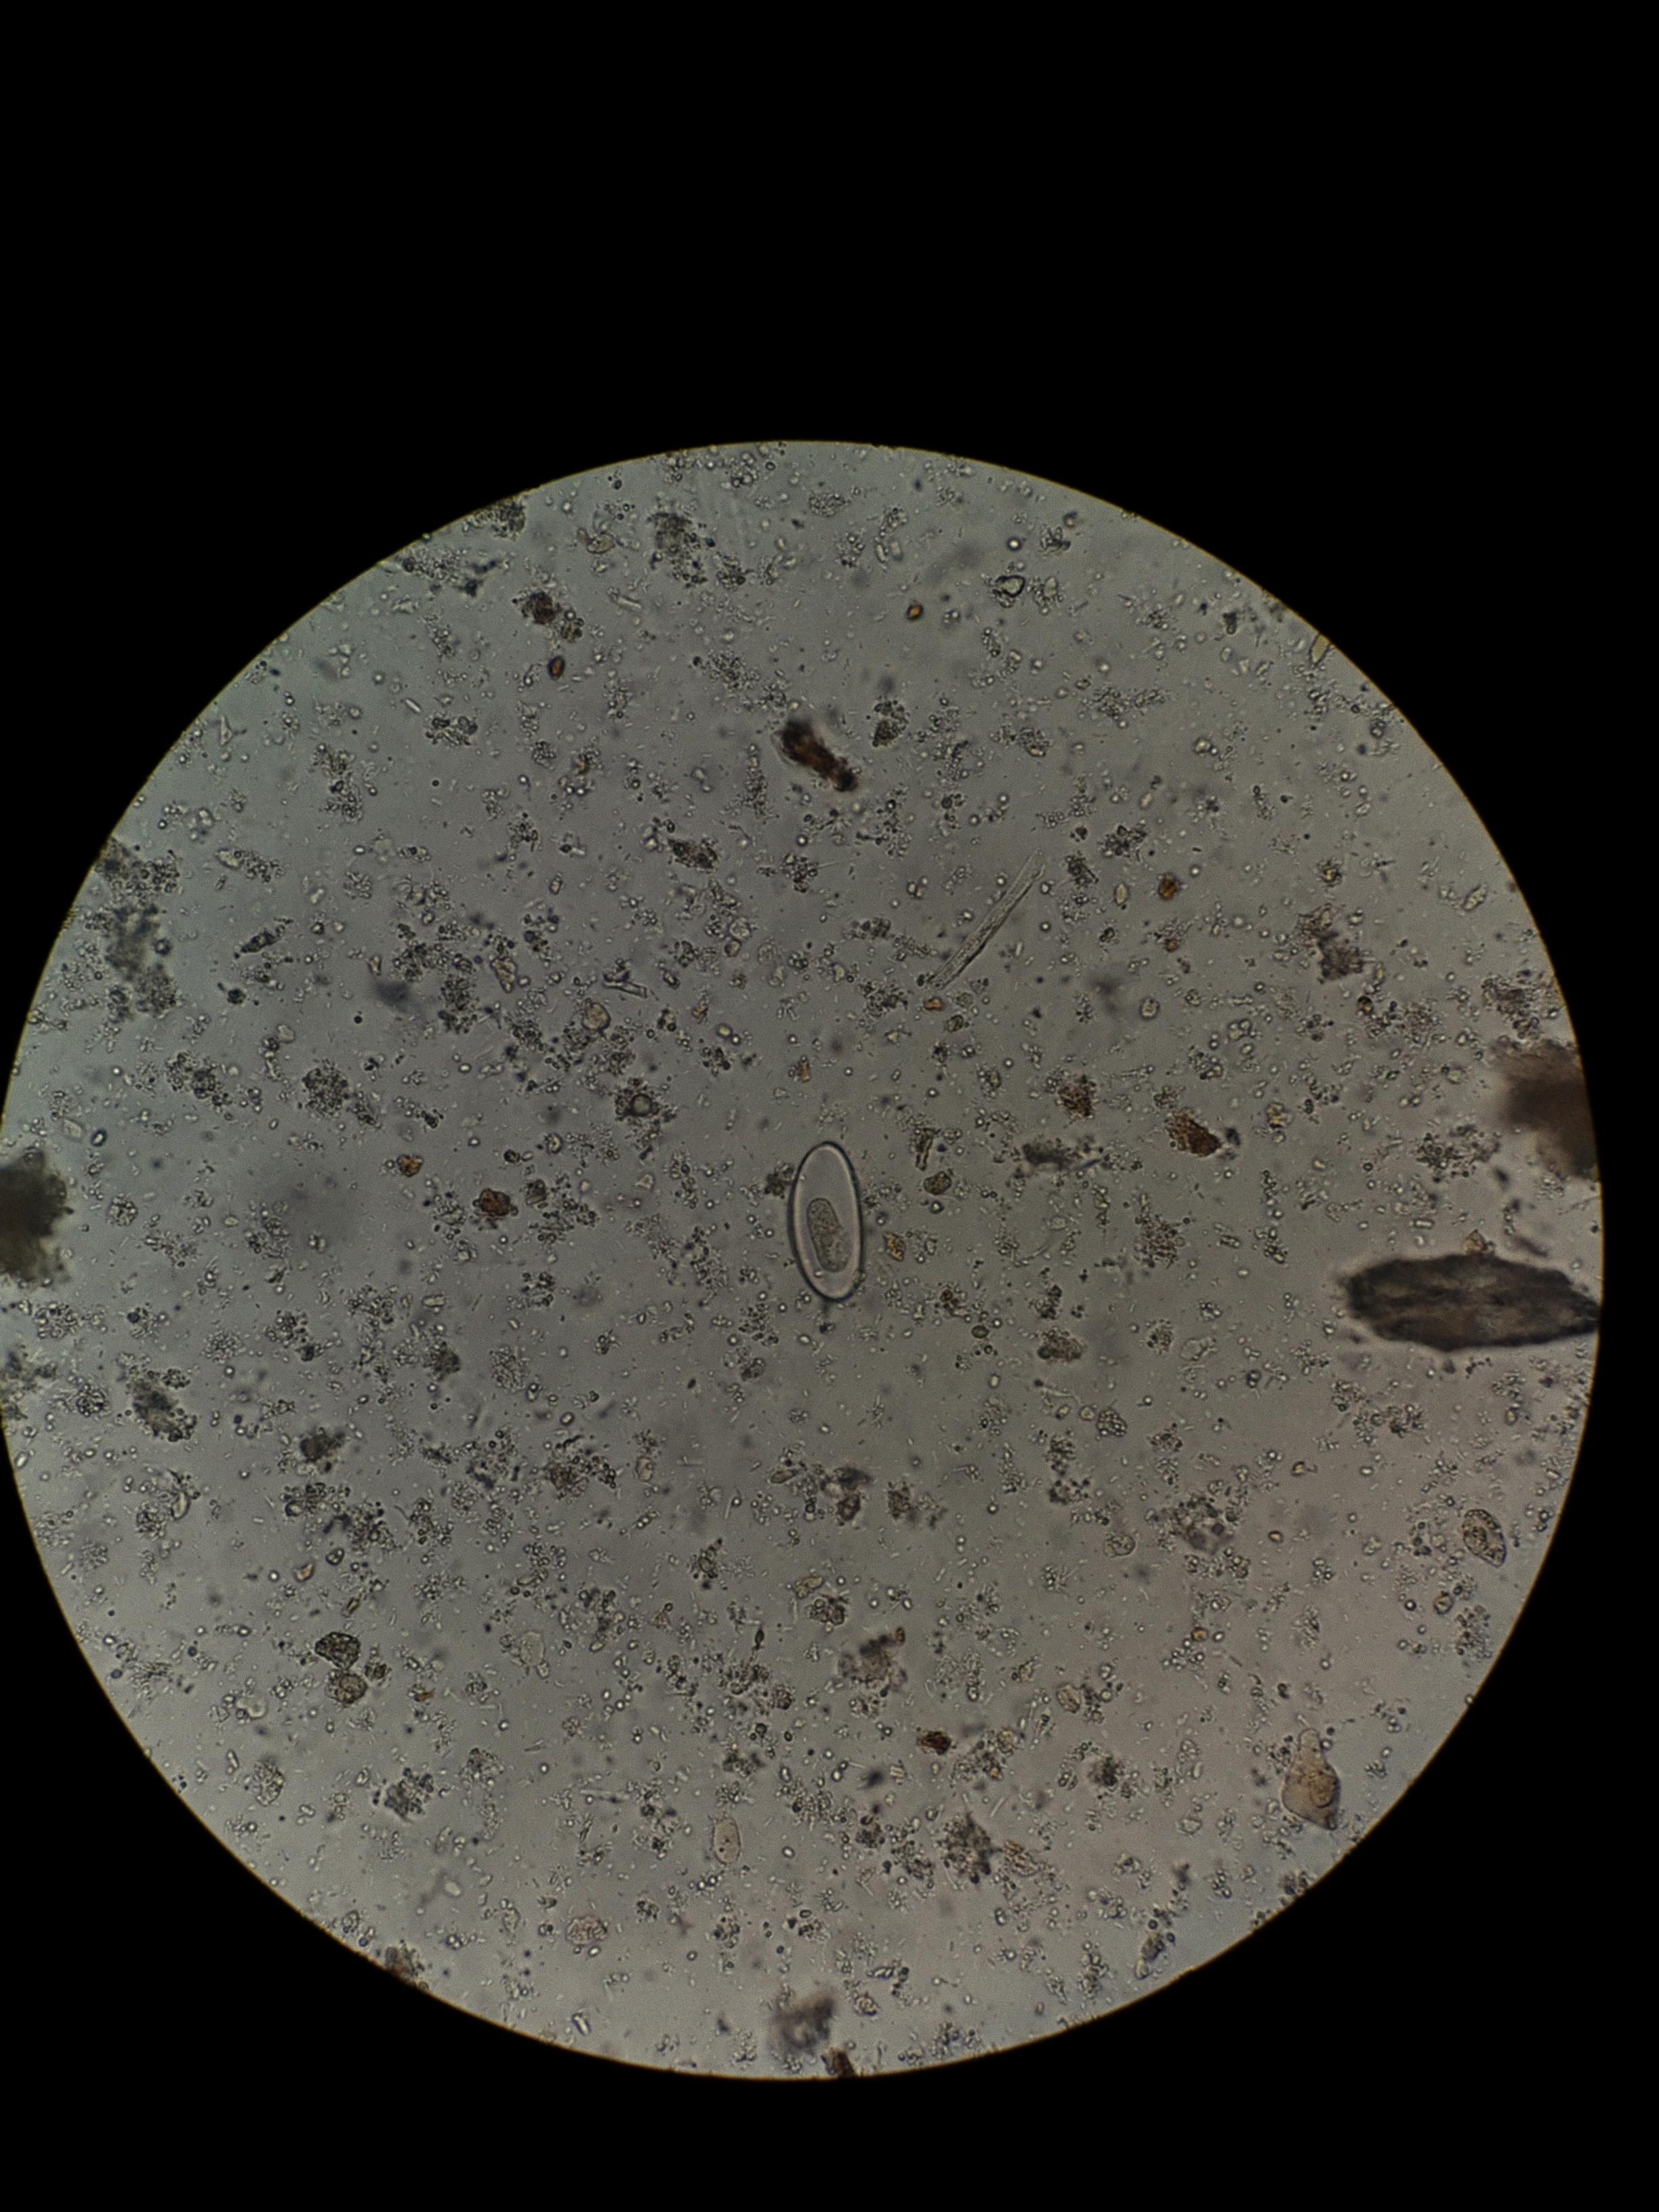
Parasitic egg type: Enterobius vermicularis